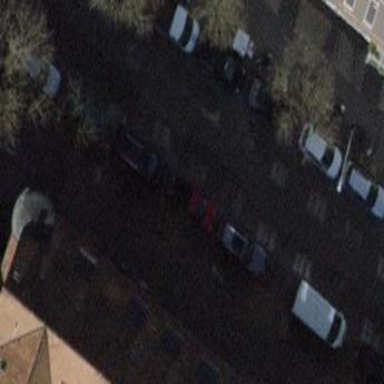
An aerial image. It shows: Parking lane area.